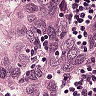
Metastatic tissue present: yes